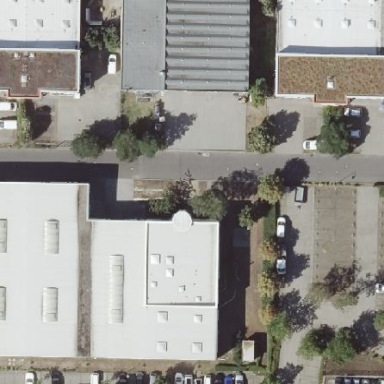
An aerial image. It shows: Commercial building with flat roof.